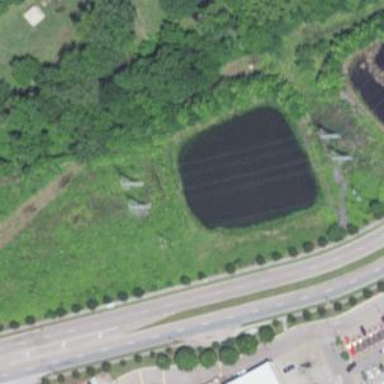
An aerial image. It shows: Retention basin with water.